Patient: sex M, age 64
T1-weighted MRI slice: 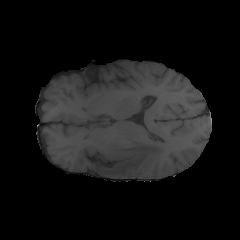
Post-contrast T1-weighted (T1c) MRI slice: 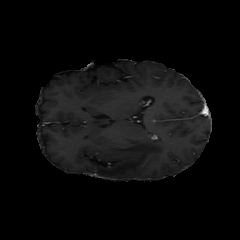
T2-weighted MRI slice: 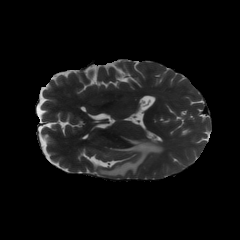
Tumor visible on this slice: yes
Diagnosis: Glioblastoma, IDH-wildtype
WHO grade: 4